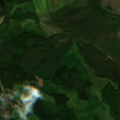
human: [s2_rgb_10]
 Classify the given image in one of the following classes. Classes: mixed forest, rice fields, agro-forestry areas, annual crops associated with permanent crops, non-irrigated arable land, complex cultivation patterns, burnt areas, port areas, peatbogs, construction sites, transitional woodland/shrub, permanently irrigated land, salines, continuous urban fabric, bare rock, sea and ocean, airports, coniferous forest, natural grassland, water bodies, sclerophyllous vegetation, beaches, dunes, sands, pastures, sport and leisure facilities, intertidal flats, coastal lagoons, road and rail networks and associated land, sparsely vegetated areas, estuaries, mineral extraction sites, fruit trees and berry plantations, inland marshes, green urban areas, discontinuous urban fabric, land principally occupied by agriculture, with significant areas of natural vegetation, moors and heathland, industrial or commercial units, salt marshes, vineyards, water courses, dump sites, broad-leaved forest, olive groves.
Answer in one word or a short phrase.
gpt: land principally occupied by agriculture, with significant areas of natural vegetation, coniferous forest, mixed forest, transitional woodland/shrub